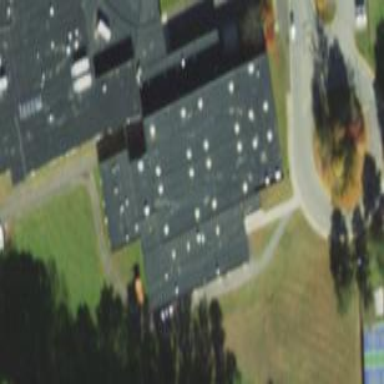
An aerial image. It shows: School building with roof made of tar paper.